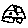
Label: car